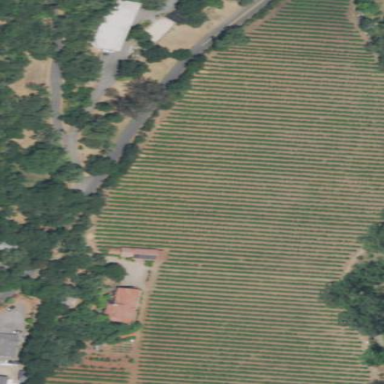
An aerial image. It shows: Vineyard where grapes are grown.